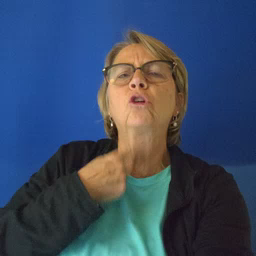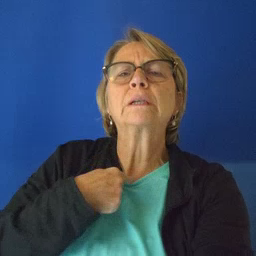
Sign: thirsty